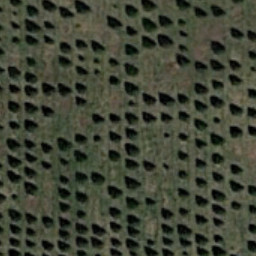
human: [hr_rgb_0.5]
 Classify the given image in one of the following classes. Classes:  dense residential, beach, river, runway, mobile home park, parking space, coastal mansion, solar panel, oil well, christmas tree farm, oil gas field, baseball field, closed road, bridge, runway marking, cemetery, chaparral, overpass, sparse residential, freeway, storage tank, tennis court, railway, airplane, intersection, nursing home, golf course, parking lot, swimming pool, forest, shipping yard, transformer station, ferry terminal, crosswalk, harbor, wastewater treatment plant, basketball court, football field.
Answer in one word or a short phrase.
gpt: christmas tree farm